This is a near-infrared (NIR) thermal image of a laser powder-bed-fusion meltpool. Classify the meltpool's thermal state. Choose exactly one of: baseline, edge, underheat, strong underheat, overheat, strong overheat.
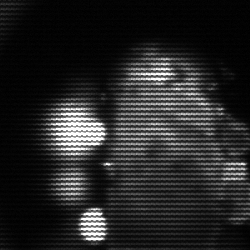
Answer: strong underheat